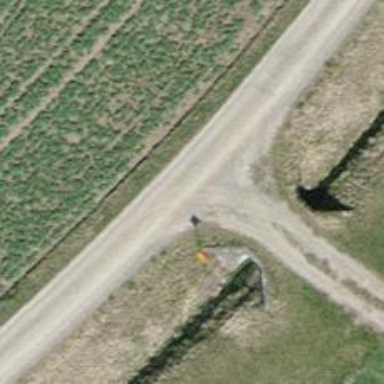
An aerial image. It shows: Pipeline marker.